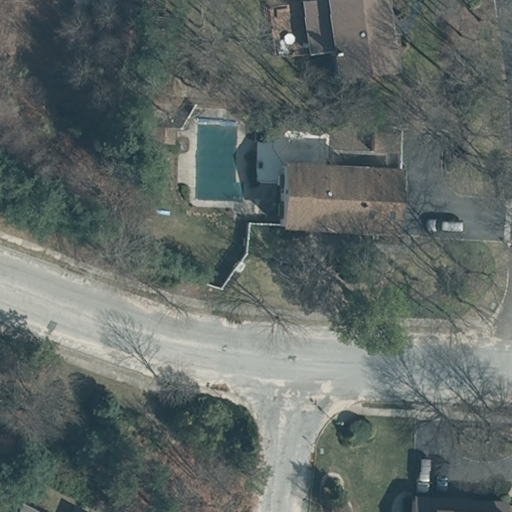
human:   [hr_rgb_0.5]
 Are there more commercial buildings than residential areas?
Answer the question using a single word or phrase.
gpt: no

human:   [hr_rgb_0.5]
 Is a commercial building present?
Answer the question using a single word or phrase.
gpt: no

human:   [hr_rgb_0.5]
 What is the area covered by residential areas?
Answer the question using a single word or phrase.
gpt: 10639m2

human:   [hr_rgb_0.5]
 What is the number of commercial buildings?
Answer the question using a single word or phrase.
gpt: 0

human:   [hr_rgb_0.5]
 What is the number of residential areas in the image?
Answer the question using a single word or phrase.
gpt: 1

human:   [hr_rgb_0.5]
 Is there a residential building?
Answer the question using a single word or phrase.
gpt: yes

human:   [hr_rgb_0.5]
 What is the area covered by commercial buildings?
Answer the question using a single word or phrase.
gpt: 0m2

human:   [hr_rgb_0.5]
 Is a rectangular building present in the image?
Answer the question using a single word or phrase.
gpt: yes

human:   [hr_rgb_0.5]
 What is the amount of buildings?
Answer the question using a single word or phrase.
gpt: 4

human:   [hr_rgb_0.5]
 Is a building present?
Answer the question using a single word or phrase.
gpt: yes

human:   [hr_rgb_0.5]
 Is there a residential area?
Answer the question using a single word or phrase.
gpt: yes

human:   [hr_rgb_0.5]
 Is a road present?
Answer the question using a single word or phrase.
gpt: yes

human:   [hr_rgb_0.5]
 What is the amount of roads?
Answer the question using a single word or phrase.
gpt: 2

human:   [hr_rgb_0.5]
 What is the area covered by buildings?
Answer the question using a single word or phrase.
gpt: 670m2

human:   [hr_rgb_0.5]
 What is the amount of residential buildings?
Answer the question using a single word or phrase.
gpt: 4

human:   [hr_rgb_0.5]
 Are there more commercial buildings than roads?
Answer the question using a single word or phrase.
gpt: no

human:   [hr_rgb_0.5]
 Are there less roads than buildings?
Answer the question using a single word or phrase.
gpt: yes

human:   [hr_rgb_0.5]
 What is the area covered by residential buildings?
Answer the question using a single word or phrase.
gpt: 670m2

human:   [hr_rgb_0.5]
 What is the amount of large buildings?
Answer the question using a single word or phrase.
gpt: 0

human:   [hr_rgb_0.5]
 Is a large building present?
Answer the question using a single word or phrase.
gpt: no

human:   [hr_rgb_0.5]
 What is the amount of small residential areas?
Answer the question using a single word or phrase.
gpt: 0

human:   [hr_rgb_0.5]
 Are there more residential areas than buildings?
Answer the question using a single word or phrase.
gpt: no

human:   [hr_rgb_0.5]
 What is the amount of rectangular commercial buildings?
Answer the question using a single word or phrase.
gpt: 0

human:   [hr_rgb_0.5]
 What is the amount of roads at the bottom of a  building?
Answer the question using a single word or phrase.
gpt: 2

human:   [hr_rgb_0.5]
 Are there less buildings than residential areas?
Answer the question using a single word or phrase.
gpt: no

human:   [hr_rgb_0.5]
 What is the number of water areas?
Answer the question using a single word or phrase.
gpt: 0

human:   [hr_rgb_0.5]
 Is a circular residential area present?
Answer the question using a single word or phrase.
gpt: no

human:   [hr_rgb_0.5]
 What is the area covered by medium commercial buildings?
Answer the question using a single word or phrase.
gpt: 0m2

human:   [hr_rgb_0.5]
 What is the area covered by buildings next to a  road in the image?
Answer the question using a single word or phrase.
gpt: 670m2

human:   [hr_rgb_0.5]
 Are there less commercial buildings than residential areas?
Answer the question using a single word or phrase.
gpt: yes

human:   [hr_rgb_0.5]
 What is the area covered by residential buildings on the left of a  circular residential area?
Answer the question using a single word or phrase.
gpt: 0m2

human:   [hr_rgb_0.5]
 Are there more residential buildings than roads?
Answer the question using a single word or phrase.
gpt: yes

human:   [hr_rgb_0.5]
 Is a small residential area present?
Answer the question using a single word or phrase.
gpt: no

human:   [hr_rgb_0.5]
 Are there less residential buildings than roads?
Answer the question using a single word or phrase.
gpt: no

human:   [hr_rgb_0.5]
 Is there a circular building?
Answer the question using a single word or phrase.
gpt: no

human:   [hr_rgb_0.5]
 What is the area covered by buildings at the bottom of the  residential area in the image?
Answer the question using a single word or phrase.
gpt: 670m2

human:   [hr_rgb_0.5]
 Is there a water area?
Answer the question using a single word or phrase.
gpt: no

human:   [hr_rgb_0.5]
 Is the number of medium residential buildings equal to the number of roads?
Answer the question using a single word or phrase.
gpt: yes

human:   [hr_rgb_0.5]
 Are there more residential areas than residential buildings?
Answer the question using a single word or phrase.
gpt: no

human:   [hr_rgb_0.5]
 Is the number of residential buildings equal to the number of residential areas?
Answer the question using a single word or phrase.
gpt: no

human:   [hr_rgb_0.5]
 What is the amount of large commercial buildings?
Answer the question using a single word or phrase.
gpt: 0

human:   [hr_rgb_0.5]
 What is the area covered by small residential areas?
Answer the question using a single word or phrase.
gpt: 0m2

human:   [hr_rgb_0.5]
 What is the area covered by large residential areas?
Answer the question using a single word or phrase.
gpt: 10639m2

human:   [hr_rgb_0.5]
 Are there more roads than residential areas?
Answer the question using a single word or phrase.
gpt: yes

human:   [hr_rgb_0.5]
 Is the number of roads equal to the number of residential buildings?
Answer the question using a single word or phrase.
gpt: no

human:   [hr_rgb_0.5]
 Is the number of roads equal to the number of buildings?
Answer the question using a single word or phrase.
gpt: no

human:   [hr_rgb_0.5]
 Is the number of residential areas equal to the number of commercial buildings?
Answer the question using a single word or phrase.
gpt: no

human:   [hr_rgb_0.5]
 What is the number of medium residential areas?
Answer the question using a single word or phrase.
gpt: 0

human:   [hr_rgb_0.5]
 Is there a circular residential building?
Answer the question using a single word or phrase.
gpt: no

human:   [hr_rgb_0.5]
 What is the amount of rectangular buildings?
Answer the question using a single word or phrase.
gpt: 2

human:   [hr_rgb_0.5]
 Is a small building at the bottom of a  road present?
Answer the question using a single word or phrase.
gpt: yes

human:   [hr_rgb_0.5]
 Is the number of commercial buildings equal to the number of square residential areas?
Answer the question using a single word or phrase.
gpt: yes

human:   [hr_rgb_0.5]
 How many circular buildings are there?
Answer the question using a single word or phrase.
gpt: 0

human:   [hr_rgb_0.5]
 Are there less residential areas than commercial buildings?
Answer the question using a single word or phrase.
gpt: no

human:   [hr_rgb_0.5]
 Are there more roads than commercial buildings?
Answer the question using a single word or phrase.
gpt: yes

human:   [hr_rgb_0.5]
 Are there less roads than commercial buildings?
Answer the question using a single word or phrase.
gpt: no

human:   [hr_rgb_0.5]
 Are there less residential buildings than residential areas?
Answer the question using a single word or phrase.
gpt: no

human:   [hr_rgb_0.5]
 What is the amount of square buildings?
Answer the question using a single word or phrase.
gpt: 0

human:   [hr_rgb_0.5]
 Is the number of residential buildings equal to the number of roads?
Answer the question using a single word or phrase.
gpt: no

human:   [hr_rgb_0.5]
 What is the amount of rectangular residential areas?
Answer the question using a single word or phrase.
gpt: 1

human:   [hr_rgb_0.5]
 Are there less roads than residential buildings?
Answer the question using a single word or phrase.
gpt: yes

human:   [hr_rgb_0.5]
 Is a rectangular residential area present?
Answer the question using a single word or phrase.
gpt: yes

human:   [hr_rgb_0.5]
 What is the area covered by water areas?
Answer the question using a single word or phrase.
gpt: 0m2

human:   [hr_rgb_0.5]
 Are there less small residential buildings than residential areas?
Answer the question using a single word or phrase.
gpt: no